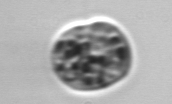
Label: Amoeba